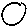
Label: circle